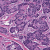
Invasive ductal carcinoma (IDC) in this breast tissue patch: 1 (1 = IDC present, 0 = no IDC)